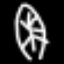
Label: leaf